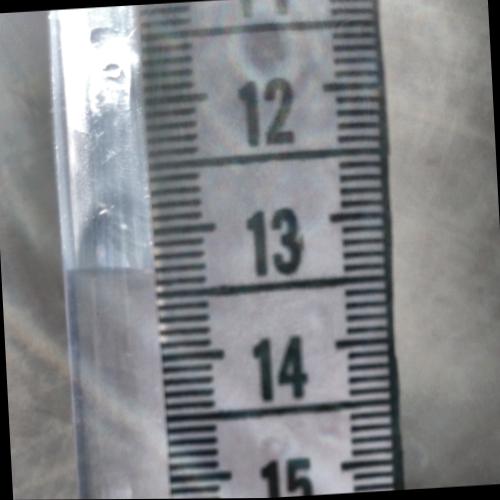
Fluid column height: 13.3 cm